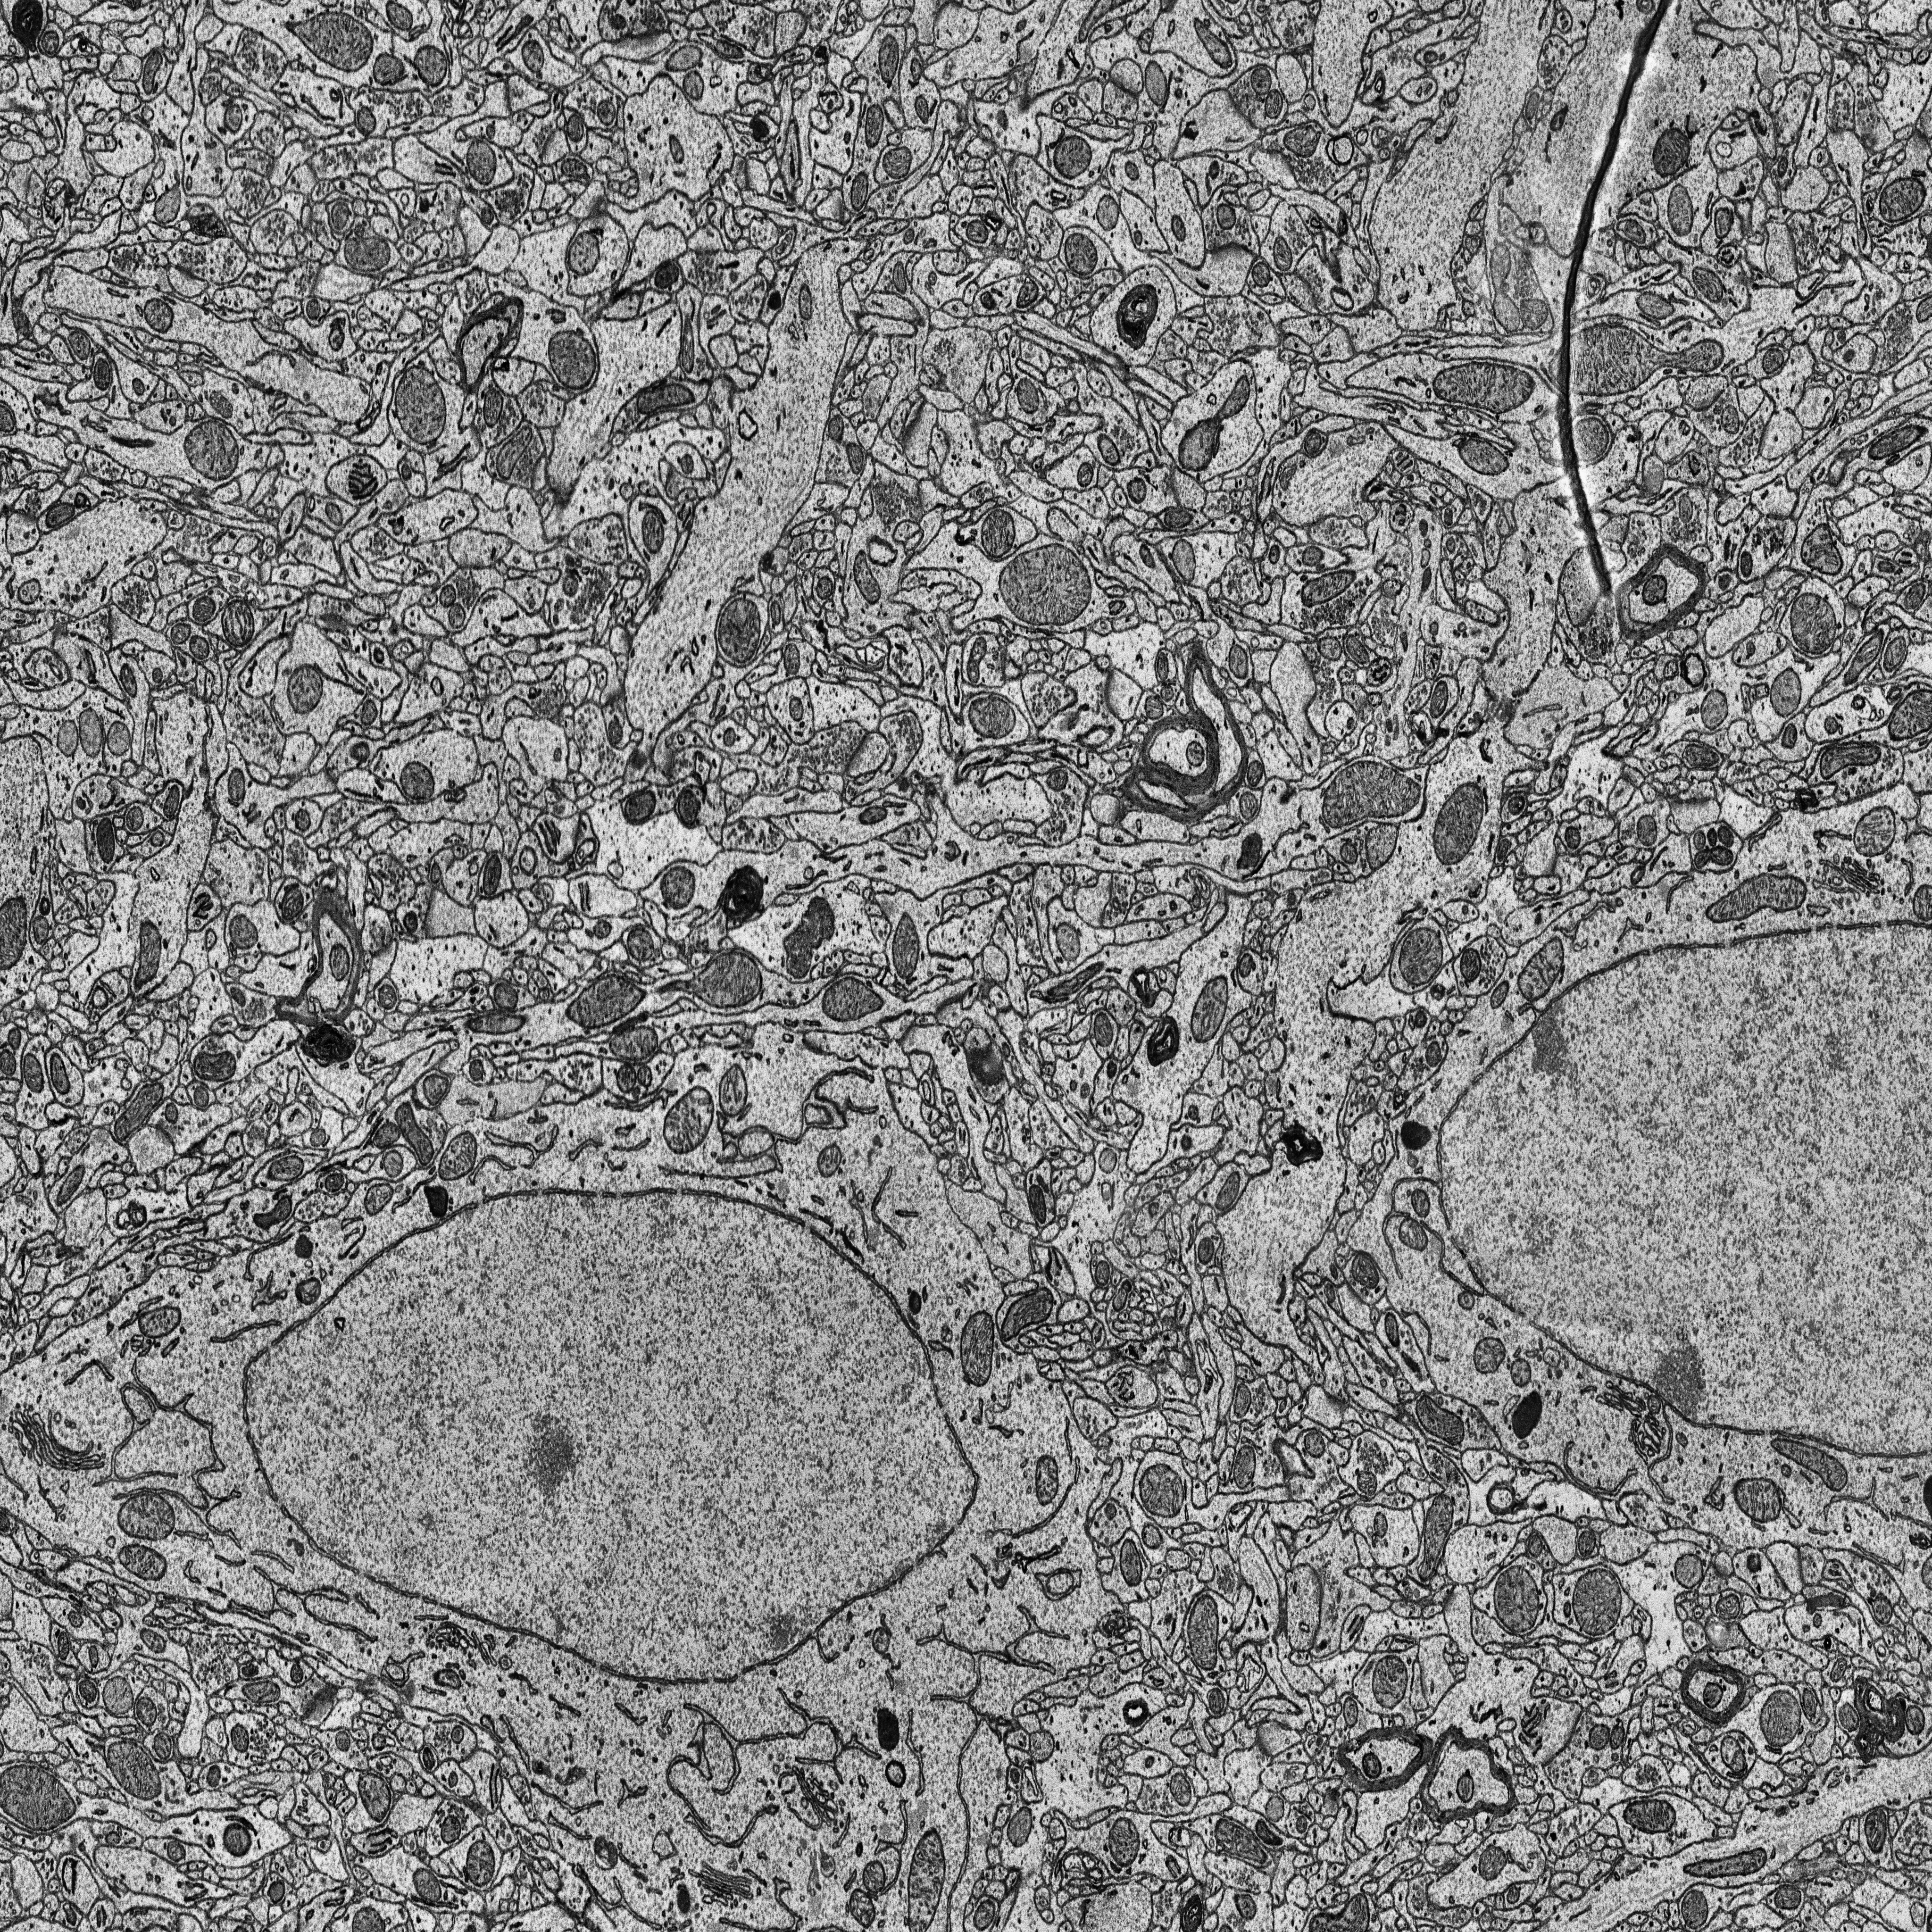
Electron microscopy slice of rat cortex tissue
Slice depth (z): 265
Mitochondria instances in slice: 388